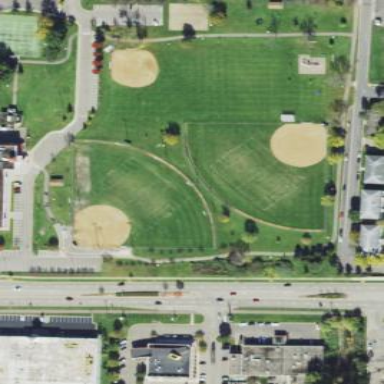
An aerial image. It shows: Baseball pitch for leisure land.